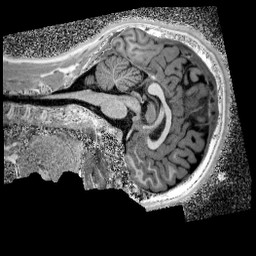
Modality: UNIT1_denoised
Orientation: sagittal
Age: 12
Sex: male
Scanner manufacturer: siemens
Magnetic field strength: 3 T
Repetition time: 4 s
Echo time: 0.00299 s